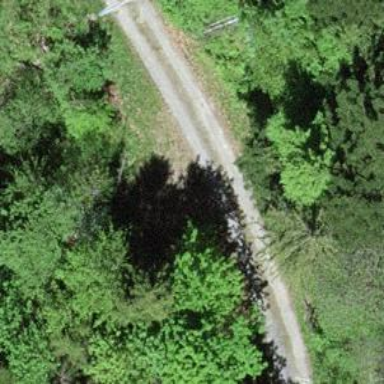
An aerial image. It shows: Gravel track with grade3 tracktype.